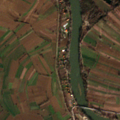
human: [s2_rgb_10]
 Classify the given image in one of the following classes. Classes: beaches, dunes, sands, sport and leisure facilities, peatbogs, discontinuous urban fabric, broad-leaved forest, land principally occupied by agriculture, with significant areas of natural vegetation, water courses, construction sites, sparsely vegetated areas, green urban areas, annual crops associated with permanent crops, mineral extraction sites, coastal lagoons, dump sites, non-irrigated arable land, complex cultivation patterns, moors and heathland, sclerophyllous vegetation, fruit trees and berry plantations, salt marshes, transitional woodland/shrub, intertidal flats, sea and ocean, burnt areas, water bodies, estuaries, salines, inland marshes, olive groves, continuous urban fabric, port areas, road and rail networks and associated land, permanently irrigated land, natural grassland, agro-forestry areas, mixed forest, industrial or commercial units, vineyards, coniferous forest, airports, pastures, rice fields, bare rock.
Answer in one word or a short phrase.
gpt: non-irrigated arable land, complex cultivation patterns, land principally occupied by agriculture, with significant areas of natural vegetation, inland marshes, water courses